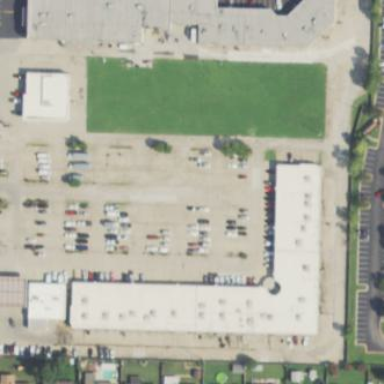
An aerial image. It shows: Parking area with surface.